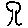
Label: tree